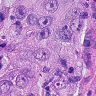
Metastatic tissue present: yes